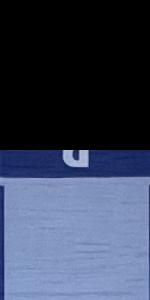
Label: Empty